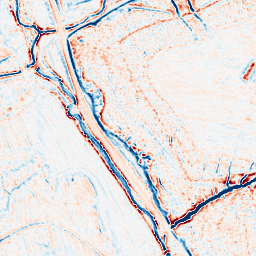
Category: edge_preserving
Decomposition family: bilateral
Decomposition parameters: d: 9
sigma_color: 25
sigma_space: 150
Upsampling method: bilinear
Upsampling parameters: scale: 4
Upsampling scale: 4